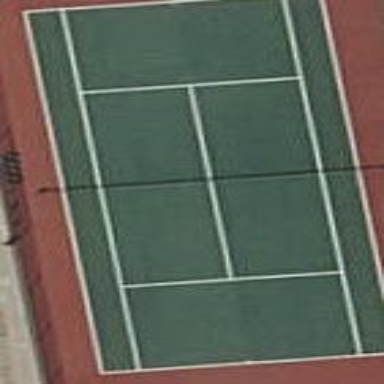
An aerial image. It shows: Tennis court in leisure pitch.